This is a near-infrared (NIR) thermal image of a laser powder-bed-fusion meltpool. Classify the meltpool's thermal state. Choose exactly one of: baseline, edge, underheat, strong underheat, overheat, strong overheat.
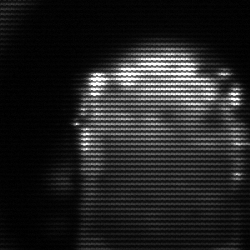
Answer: baseline